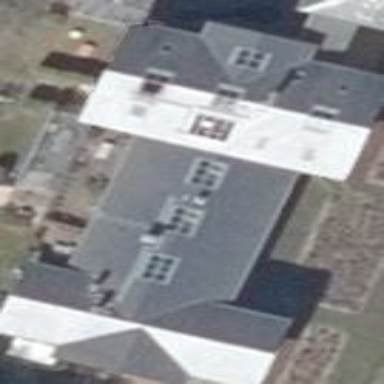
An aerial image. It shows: Black slate roof adorns these apartments.